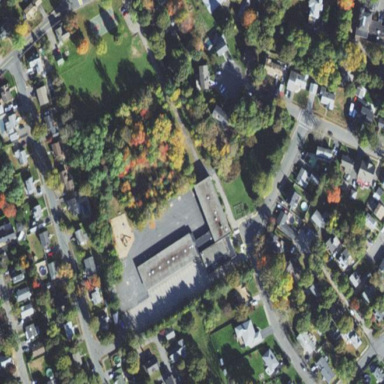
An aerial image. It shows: School building.